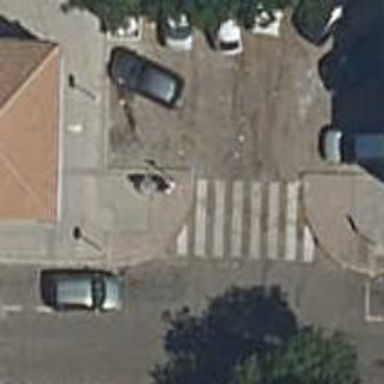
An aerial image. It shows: Asphalt driveway road with sidewalks on both sides.